Interaction volume radius: 10 \u00c5
Interaction volume height: 25 \u00c5
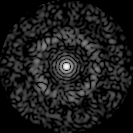
Disorder parameter: 0.8356